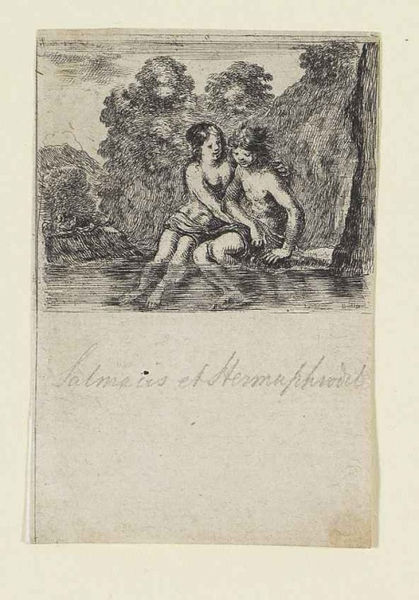
Titel: Jeu de la Mythologie - Salmacis et Hermaphrodit
Künstler: Stefano della Bella
Standort: Karlsruhe
Institution: Staatliche Kunsthalle Karlsruhe
Schlagwörter: akt, baum, berg, felsen, himmel, körper, mann, nackt, umhang, wasser, weiß, wolken, baden, badende, bäume, fluss, frauen, landschaft, menschen, mädchen, see, sitzen, teich, ufer, frau, grau, schwarz, skizze, zeichnung, tuch, arme, stein, bach, natur, spiegelung, büsche, boden, haare, sitzend, paar, blatt, locken, wald, wasserfall, kinder, beine, füße, schrift, wellen, umarmung, kauern, sitz, zwei, hang, bank, junge, striche, geschwister, bad, umarmen, waschen, buch, kohle, planschen, druck, radierung, titel, seite, illustration, schwarzweiß, text, beschriftung, stof, kranz, mythologie, karte, griechisch, schüchtern, handschrift, locus amoenus, waschung, freundinnen, schrft, quelle, harre, jungfrauen, nacjt, hermaphrodit, nmann, wassrr, et, hermaphrodite, salmakis, hermaphodit, psiegelung